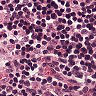
Metastatic tissue present: no